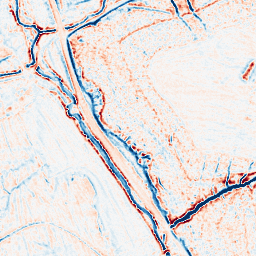
Category: edge_preserving
Decomposition family: bilateral
Decomposition parameters: d: 9
sigma_color: 75
sigma_space: 100
Upsampling method: cubic_mitchell
Upsampling parameters: scale: 8
Upsampling scale: 8